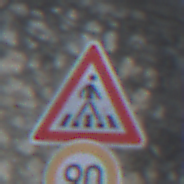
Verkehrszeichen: FussgaengerueberwegLinks
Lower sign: Geschwindigkeit90
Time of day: MorningAfternoon
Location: Outdoor (Suburban)
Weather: PartlyCloudy
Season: NotSpecified
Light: Natural